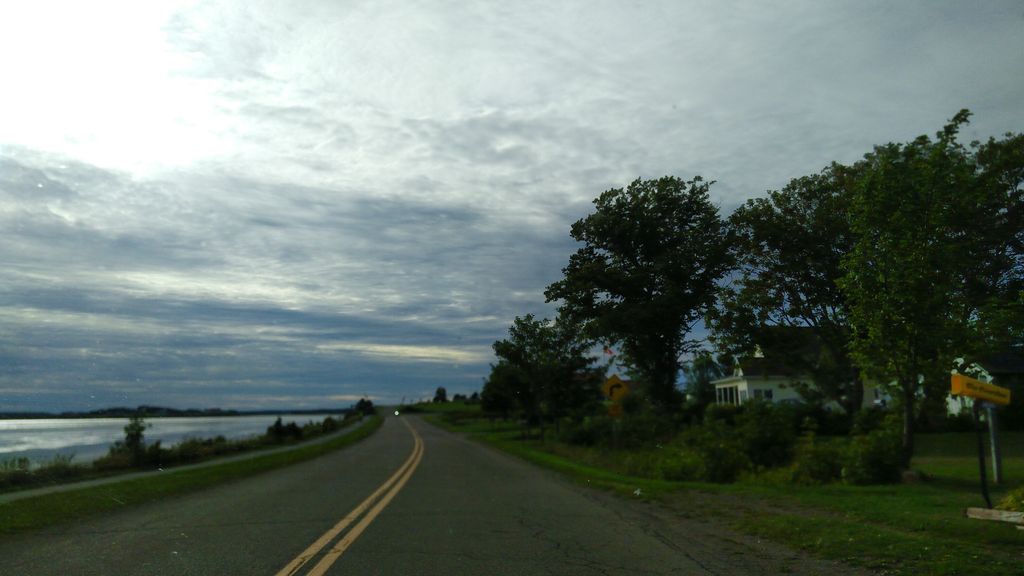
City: charlottetown